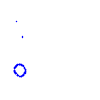
Particle: proton